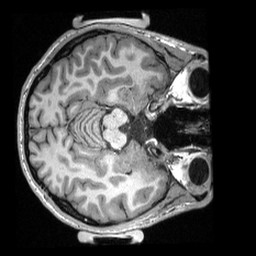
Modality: T1w
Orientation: axial
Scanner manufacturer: siemens
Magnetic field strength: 3 T
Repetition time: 2.3 s
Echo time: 0.00308 s